Field crop: maize
Growth stage: 2
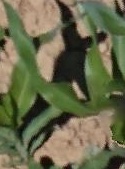
Species: maize